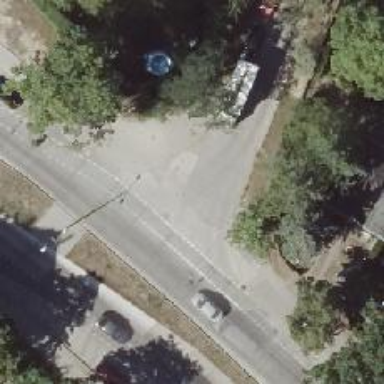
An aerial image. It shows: Road with "give way" sign.